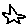
Label: star